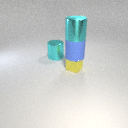
small yellow metal cube below large cyan metal cylinder